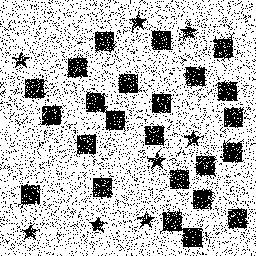
Squares: 24
Triangles: 0
Stars: 8
Total shapes: 32